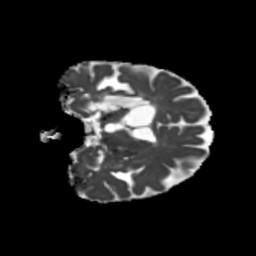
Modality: MD
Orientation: coronal
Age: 75
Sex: female
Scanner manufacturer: siemens
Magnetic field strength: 3 T
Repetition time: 5.25 s
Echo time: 0.08 s